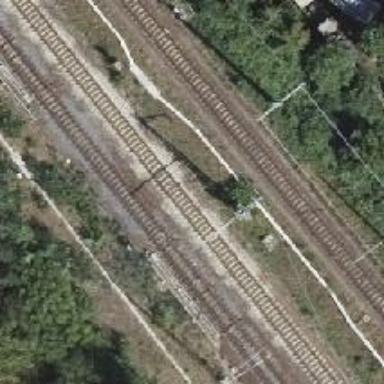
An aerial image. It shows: Milestone along the railway track with catenary mast.